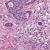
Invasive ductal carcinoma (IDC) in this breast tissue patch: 1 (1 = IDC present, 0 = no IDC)